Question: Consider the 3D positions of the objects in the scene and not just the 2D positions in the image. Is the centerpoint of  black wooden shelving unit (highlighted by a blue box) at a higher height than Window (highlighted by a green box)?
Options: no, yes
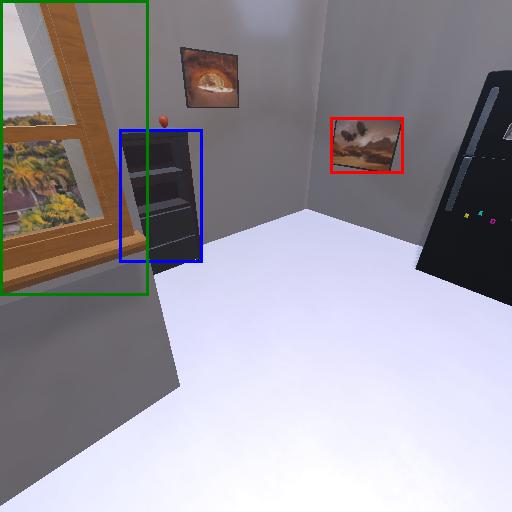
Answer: no